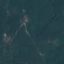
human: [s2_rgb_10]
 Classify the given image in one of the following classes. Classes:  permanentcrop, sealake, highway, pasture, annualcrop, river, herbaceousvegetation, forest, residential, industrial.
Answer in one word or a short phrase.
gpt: Forest